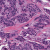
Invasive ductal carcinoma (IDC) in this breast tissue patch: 1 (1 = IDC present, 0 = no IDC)